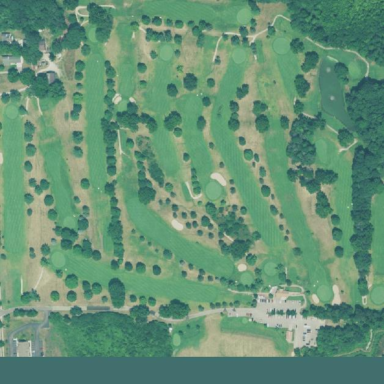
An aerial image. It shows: Golf course.